Field crop: tomato
Growth stage: 2
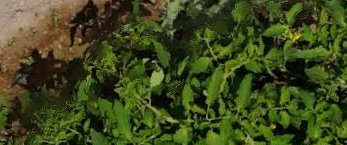
Species: tomato